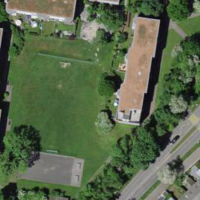
EUNIS habitat code: 55
Species observed at this site:
Trifolium pratense
Pisaura mirabilis